Question: I've made a simplified example of my ontology in RDF/XML format. It's at the end of the question. I work with Protege 5.0 beta.
Picture that explains my request:

I sum short:
- two level1 class : , - three sub Class Of : , , - each process has many own members which are linked to products members with a property or - each members of process_n has data property called .
If you could help me for the syntax it could be nice, but mostly it's on the reasoning I need help.
## Ontology (RDF/XML)
'''
<?xml version="1.0"?>
<!DOCTYPE rdf:RDF [
<!ENTITY owl "http://www.w3.org/2002/07/owl#" >
<!ENTITY xsd "http://www.w3.org/2001/XMLSchema#" >
<!ENTITY rdfs "http://www.w3.org/2000/01/rdf-schema#" >
<!ENTITY rdf "http://www.w3.org/1999/02/22-rdf-syntax-ns#" >
<!ENTITY untitled-ontology-14 "http://www.semanticweb.org/francocy/ontologies/2015/1/untitled-ontology-14#" >
]>
<rdf:RDF xmlns="http://www.semanticweb.org/francocy/ontologies/2015/1/untitled-ontology-14#"
xml:base="http://www.semanticweb.org/francocy/ontologies/2015/1/untitled-ontology-14"
xmlns:rdf="http://www.w3.org/1999/02/22-rdf-syntax-ns#"
xmlns:owl="http://www.w3.org/2002/07/owl#"
xmlns:xsd="http://www.w3.org/2001/XMLSchema#"
xmlns:untitled-ontology-14="http://www.semanticweb.org/francocy/ontologies/2015/1/untitled-ontology-14#"
xmlns:rdfs="http://www.w3.org/2000/01/rdf-schema#">
<owl:Ontology rdf:about="http://www.semanticweb.org/francocy/ontologies/2015/1/untitled-ontology-14"/>
<owl:ObjectProperty rdf:about="&untitled-ontology-14;input"/>
<owl:ObjectProperty rdf:about="&untitled-ontology-14;output">
<rdf:type rdf:resource="&owl;FunctionalProperty"/>
</owl:ObjectProperty>
<owl:DatatypeProperty rdf:about="&untitled-ontology-14;quantity"/>
<owl:Class rdf:about="&untitled-ontology-14;process"/>
<owl:Class rdf:about="&untitled-ontology-14;process_1">
<rdfs:subClassOf rdf:resource="&untitled-ontology-14;process"/>
</owl:Class>
<owl:Class rdf:about="&untitled-ontology-14;process_2">
<rdfs:subClassOf rdf:resource="&untitled-ontology-14;process"/>
</owl:Class>
<owl:Class rdf:about="&untitled-ontology-14;process_3">
<rdfs:subClassOf rdf:resource="&untitled-ontology-14;process"/>
</owl:Class>
<owl:Class rdf:about="&untitled-ontology-14;products"/>
<owl:NamedIndividual rdf:about="&untitled-ontology-14;input_1_of_process_1">
<rdf:type rdf:resource="&untitled-ontology-14;process_1"/>
<quantity rdf:datatype="&xsd;integer">5</quantity>
<input rdf:resource="&untitled-ontology-14;product_2"/>
</owl:NamedIndividual>
<owl:NamedIndividual rdf:about="&untitled-ontology-14;input_1_of_process_2">
<rdf:type rdf:resource="&untitled-ontology-14;process_2"/>
<quantity rdf:datatype="&xsd;integer">3</quantity>
<input rdf:resource="&untitled-ontology-14;product_4"/>
</owl:NamedIndividual>
<owl:NamedIndividual rdf:about="&untitled-ontology-14;input_1_of_process_3">
<rdf:type rdf:resource="&untitled-ontology-14;process_3"/>
<quantity rdf:datatype="&xsd;integer">2</quantity>
<input rdf:resource="&untitled-ontology-14;product_2"/>
</owl:NamedIndividual>
<owl:NamedIndividual rdf:about="&untitled-ontology-14;input_2_of_process_1">
<rdf:type rdf:resource="&untitled-ontology-14;process_1"/>
<quantity rdf:datatype="&xsd;integer">2</quantity>
<input rdf:resource="&untitled-ontology-14;product_3"/>
</owl:NamedIndividual>
<owl:NamedIndividual rdf:about="&untitled-ontology-14;input_2_of_process_2">
<rdf:type rdf:resource="&untitled-ontology-14;process_2"/>
<quantity rdf:datatype="&xsd;integer">10</quantity>
<input rdf:resource="&untitled-ontology-14;product_5"/>
</owl:NamedIndividual>
<owl:NamedIndividual rdf:about="&untitled-ontology-14;input_2_of_process_3">
<rdf:type rdf:resource="&untitled-ontology-14;process_3"/>
<quantity rdf:datatype="&xsd;integer">3</quantity>
<input rdf:resource="&untitled-ontology-14;product_4"/>
</owl:NamedIndividual>
<owl:NamedIndividual rdf:about="&untitled-ontology-14;output_1_of_process_1">
<rdf:type rdf:resource="&untitled-ontology-14;process_1"/>
<quantity rdf:datatype="&xsd;integer">1</quantity>
<output rdf:resource="&untitled-ontology-14;product_1"/>
</owl:NamedIndividual>
<owl:NamedIndividual rdf:about="&untitled-ontology-14;output_1_of_process_2">
<rdf:type rdf:resource="&untitled-ontology-14;process_2"/>
<quantity rdf:datatype="&xsd;integer">1</quantity>
<output rdf:resource="&untitled-ontology-14;product_2"/>
</owl:NamedIndividual>
<owl:NamedIndividual rdf:about="&untitled-ontology-14;output_1_of_process_3">
<rdf:type rdf:resource="&untitled-ontology-14;process_3"/>
<quantity rdf:datatype="&xsd;integer">1</quantity>
<output rdf:resource="&untitled-ontology-14;product_3"/>
</owl:NamedIndividual>
<owl:NamedIndividual rdf:about="&untitled-ontology-14;product_1">
<rdf:type rdf:resource="&untitled-ontology-14;products"/>
</owl:NamedIndividual>
<owl:NamedIndividual rdf:about="&untitled-ontology-14;product_2">
<rdf:type rdf:resource="&untitled-ontology-14;products"/>
</owl:NamedIndividual>
<owl:NamedIndividual rdf:about="&untitled-ontology-14;product_3">
<rdf:type rdf:resource="&untitled-ontology-14;products"/>
</owl:NamedIndividual>
<owl:NamedIndividual rdf:about="&untitled-ontology-14;product_4">
<rdf:type rdf:resource="&untitled-ontology-14;products"/>
</owl:NamedIndividual>
<owl:NamedIndividual rdf:about="&untitled-ontology-14;product_5">
<rdf:type rdf:resource="&untitled-ontology-14;products"/>
</owl:NamedIndividual>
</rdf:RDF>
'''
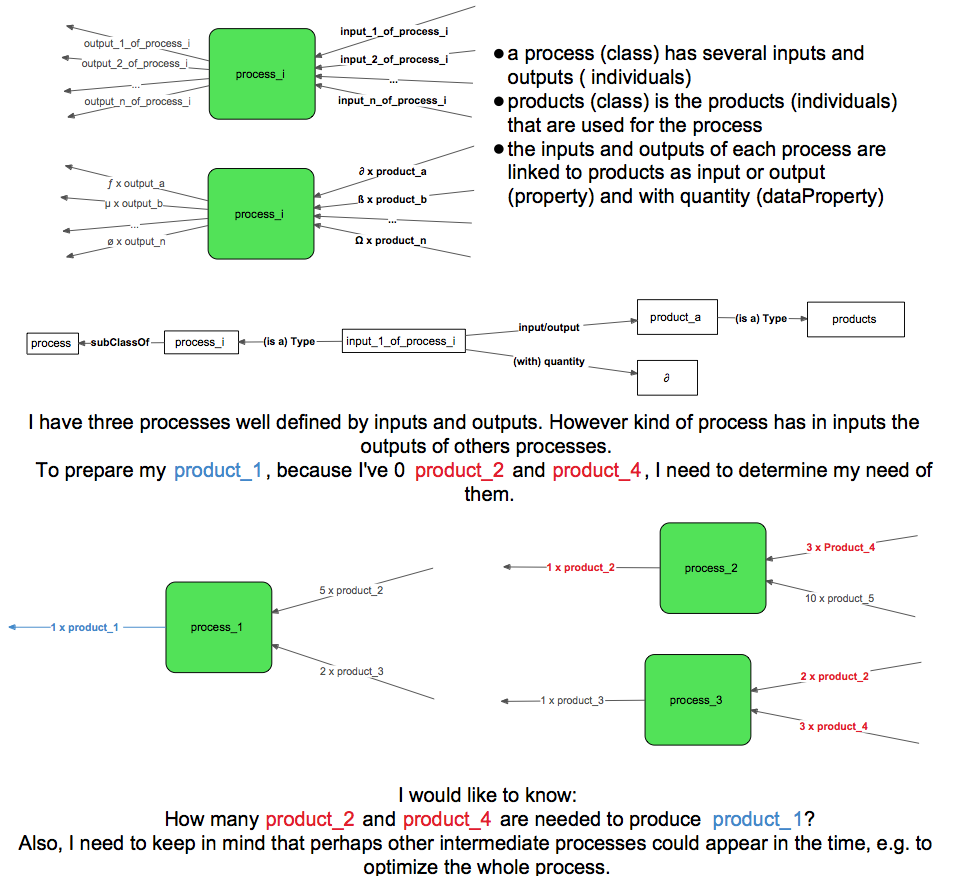
Answer: Thank you for so much cleaning and reworking of your ontology. However, I still don't think it's a good way to capture what you're trying to express. For instance your ontology includes, in N3 notation):
'''
untitled-ontology-14:input_2_of_process_1
a owl:NamedIndividual , untitled-ontology-14:process_1 ;
untitled-ontology-14:input untitled-ontology-14:product_3 ;
untitled-ontology-14:quantity 2 .
untitled-ontology-14:input_1_of_process_1
a owl:NamedIndividual , untitled-ontology-14:process_1 ;
untitled-ontology-14:input untitled-ontology-14:product_2 ;
untitled-ontology-14:quantity 5 .
untitled-ontology-14:output_1_of_process_1
a owl:NamedIndividual , untitled-ontology-14:process_1 ;
untitled-ontology-14:output untitled-ontology-14:product_1 ;
untitled-ontology-14:quantity 1 .
'''
These are three of the class . I don't think it makes sense that these are instances of a class called .
Rather, I think that there is some distinct process, and it happens to have two inputs and one output. Each input and output is a pair of a quantity and a particular product.
I'd represent your processes with something like this in N3 or RDF/XML. (I'm going to work in pure RDF for the moment; translating to OWL is just a matter of declaring some classes and properties; this is question about SPARQL, after all, and SPARQL is an .)
'''
@prefix : <urn:ex:> .
:process1 a :Process ;
:hasInput [ a :Measure ; :quantity 2 ; :product :product3 ] ,
[ a :Measure ; :quantity 5 ; :product :product2 ] ;
:hasOutput [ a :Measure ; :quantity 1 ; :product :product1 ] .
:process2 a :Process ;
:hasInput [ a :Measure ; :quantity 3 ; :product :product4 ] ,
[ a :Measure ; :quantity 10 ; :product :product5 ] ;
:hasOutput [ a :Measure ; :quantity 1 ; :product :product2 ] .
:process3 a :Process ;
:hasInput [ a :Measure ; :quantity 2 ; :product :product2 ] ,
[ a :Measure ; :quantity 3 ; :product :product4 ] ;
:hasOutput [ a :Measure ; :quantity 1 ; :product :product3 ] .
'''
'''
<rdf:RDF
xmlns:rdf="http://www.w3.org/1999/02/22-rdf-syntax-ns#"
xmlns="urn:ex:">
<Process rdf:about="urn:ex:process3">
<hasInput>
<Measure>
<quantity rdf:datatype="http://www.w3.org/2001/XMLSchema#integer"
>2</quantity>
<product rdf:resource="urn:ex:product2"/>
</Measure>
</hasInput>
<hasInput>
<Measure>
<quantity rdf:datatype="http://www.w3.org/2001/XMLSchema#integer"
>3</quantity>
<product rdf:resource="urn:ex:product4"/>
</Measure>
</hasInput>
<hasOutput>
<Measure>
<quantity rdf:datatype="http://www.w3.org/2001/XMLSchema#integer"
>1</quantity>
<product rdf:resource="urn:ex:product3"/>
</Measure>
</hasOutput>
</Process>
<Process rdf:about="urn:ex:process2">
<hasInput>
<Measure>
<quantity rdf:datatype="http://www.w3.org/2001/XMLSchema#integer"
>3</quantity>
<product rdf:resource="urn:ex:product4"/>
</Measure>
</hasInput>
<hasInput>
<Measure>
<quantity rdf:datatype="http://www.w3.org/2001/XMLSchema#integer"
>10</quantity>
<product rdf:resource="urn:ex:product5"/>
</Measure>
</hasInput>
<hasOutput>
<Measure>
<quantity rdf:datatype="http://www.w3.org/2001/XMLSchema#integer"
>1</quantity>
<product rdf:resource="urn:ex:product2"/>
</Measure>
</hasOutput>
</Process>
<Process rdf:about="urn:ex:process1">
<hasInput>
<Measure>
<quantity rdf:datatype="http://www.w3.org/2001/XMLSchema#integer"
>2</quantity>
<product rdf:resource="urn:ex:product3"/>
</Measure>
</hasInput>
<hasInput>
<Measure>
<quantity rdf:datatype="http://www.w3.org/2001/XMLSchema#integer"
>5</quantity>
<product rdf:resource="urn:ex:product2"/>
</Measure>
</hasInput>
<hasOutput>
<Measure>
<quantity rdf:datatype="http://www.w3.org/2001/XMLSchema#integer"
>1</quantity>
<product rdf:resource="urn:ex:product1"/>
</Measure>
</hasOutput>
</Process>
</rdf:RDF>
'''
This doesn't the problem, of course, and I'm not sure whether you can do all the computation you want with SPARQL, especially when there are multiple ways to produce various products, but you can at least start to write queries like this that will help you to figure out what you need to produce things, and which processes can help:
'''
prefix : <urn:ex:>
select * where {
?process :hasOutput [ :quantity ?q ; :product :product1 ] ;
:hasInput [ :quantity ?inputq ; :product ?input ] .
?input ^:product/^:hasOutput ?subprocess
}
'''
'''
---------------------------------------------------
| process | q | inputq | input | subprocess |
===================================================
| :process1 | 1 | 5 | :product2 | :process2 |
| :process1 | 1 | 2 | :product3 | :process3 |
---------------------------------------------------
'''